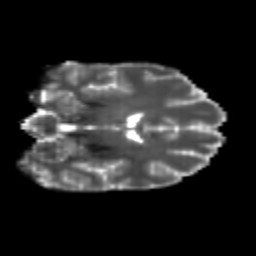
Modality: T2w
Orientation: coronal
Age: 26
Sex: female
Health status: healthy
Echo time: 0.074 s